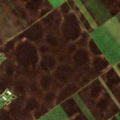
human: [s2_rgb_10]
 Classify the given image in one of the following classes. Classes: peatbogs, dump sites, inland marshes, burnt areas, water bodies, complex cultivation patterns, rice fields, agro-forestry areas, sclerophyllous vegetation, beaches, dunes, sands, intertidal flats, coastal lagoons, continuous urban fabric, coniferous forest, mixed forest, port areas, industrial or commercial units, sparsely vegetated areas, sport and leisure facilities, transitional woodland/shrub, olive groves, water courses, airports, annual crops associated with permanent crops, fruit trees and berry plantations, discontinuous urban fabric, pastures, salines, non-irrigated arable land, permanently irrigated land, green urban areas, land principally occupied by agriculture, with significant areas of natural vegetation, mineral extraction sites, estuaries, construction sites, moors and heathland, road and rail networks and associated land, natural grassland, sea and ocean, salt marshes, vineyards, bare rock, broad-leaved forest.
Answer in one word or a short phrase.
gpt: non-irrigated arable land